Question: I am building my first large-scale MATLAB program, and I've managed to write original vectorized code for everything so for until I came to trying to create an image representing vector density in stereographic projection. After a couple failed attempts I went to the Mathworks file exchange site and found an open source program which fits my needs courtesy of <URL>. With a test matrix his function produces something like this:

And while this is almost exactly what I wanted, his code relies on a triply nested for-loop. On my workstation a test data matrix of size 25000x2 took 65 seconds in this section of code. This is unacceptable since I will be scaling up to a data matrices of size 500000x2 in my project.
So far I've been able to vectorize the innermost loop (which was the longest/worst loop), but I would like to continue and be rid of the loops entirely if possible. Here is Malcolm's original code that I need to vectorize:
'''
dmap = zeros(height, width); % height, width: scalar with default value = 32
for ii = 0: height - 1 % 32 iterations of this loop
yi = limits(3) + ii * deltay + deltay/2; % limits(3) & deltay: scalars
for jj = 0 : width - 1 % 32 iterations of this loop
xi = limits(1) + jj * deltax + deltax/2; % limits(1) & deltax: scalars
dd = 0;
for kk = 1: length(x) % up to 500,000 iterations in this loop
dist2 = (x(kk) - xi)^2 + (y(kk) - yi)^2;
dd = dd + 1 / ( dist2 + fudge); % fudge is a scalar
end
dmap(ii+1,jj+1) = dd;
end
end
'''
And here it is with the changes I've already made to the innermost loop (which was the biggest drain on efficiency). This cuts the time from 65 seconds down to 12 seconds on my machine for the same test matrix, which is better but still far slower than I would like.
'''
dmap = zeros(height, width);
for ii = 0: height - 1
yi = limits(3) + ii * deltay + deltay/2;
for jj = 0 : width - 1
xi = limits(1) + jj * deltax + deltax/2;
dist2 = (x - xi) .^ 2 + (y - yi) .^ 2;
dmap(ii + 1, jj + 1) = sum(1 ./ (dist2 + fudge));
end
end
'''
So my main question, Or even an alternative method to approach the problem? I've considered using C++ or F# instead of MATLAB for this section of the program, and I may do so if I cannot get to a reasonable efficiency level with the MATLAB code.
Please also note that at this point I don't have ANY additional toolboxes, if I did then I know this would be trivial (using hist3 from the statistics toolbox for example).
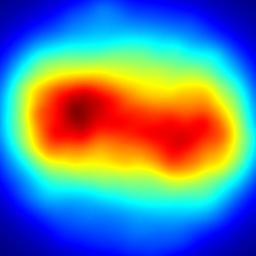
Answer: Mem consuming solution
'''
yi = limits(3) + deltay * ( 1:height ) - .5 * deltay;
xi = limits(1) + deltax * ( 1:width ) - .5 * deltax;
dx = bsxfun( @minus, x(:), xi ) .^ 2;
dy = bsxfun( @minus, y(:), yi ) .^ 2;
dist2 = bsxfun( @plus, permute( dy, [2 3 1] ), permute( dx, [3 2 1] ) );
dmap = sum( 1./(dist2 + fudge ) , 3 );
'''
### EDIT
handling extremely large 'x' and 'y' by breaking the operation into blocks:
'''
blockSize = 50000; % process up to XX elements at once
dmap = 0;
yi = limits(3) + deltay * ( 1:height ) - .5 * deltay;
xi = limits(1) + deltax * ( 1:width ) - .5 * deltax;
bi = 1;
while bi <= numel(x)
% take a block of x and y
bx = x( bi:min(end, bi + blockSize - 1) );
by = y( bi:min(end, bi + blockSize - 1) );
dx = bsxfun( @minus, bx(:), xi ) .^ 2;
dy = bsxfun( @minus, by(:), yi ) .^ 2;
dist2 = bsxfun( @plus, permute( dy, [2 3 1] ), permute( dx, [3 2 1] ) );
dmap = dmap + sum( 1./(dist2 + fudge ) , 3 );
bi = bi + blockSize;
end
'''